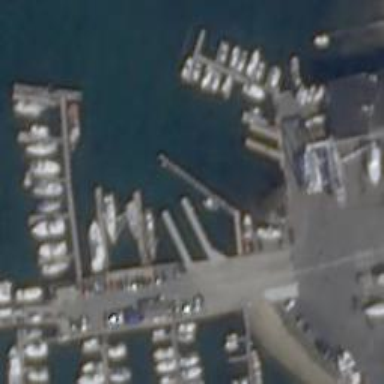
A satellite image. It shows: Man-made pier.